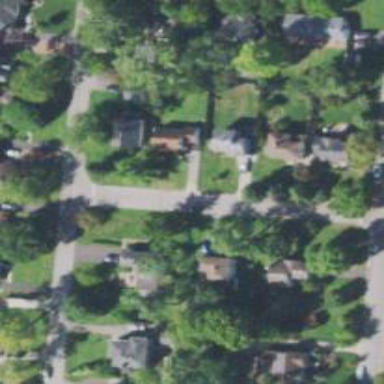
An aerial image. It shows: Residential driveway designated as service road.